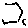
Label: hexagon